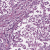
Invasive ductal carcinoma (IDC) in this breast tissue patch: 1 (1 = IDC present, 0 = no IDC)